Question: I am having a normal asp.net text box with a background image with properties as shown below:
'''
.userbackground
{
background-image: url('../images/user.png');
background-repeat: no-repeat;
background-position: fixed;
text-align:center;
width:16px;
height:16px;
}
'''
This is the view of my textbox:

And here is my textbox:
'''
<asp:TextBox ID="UserName" runat="server" BorderStyle="Solid" BorderWidth="1px"
BorderColor="#0099CC" BackColor="#FAFFBD" MaxLength="0"
AutoCompleteType="Disabled" CssClass="userbackground"></asp:TextBox>
'''
Now I would like to know is there any possiblity to set the margin for the inside text or place the cursor position after that image and if user clears the text inside the cursor should stop before the image.
I have tried using css properties: text align:middle but it starts from the center and I don't want that and making a background image also dosen't suits my needs.showing and hiding image also is not a good option in my case as I have many.Other than these three options anyone can opt me the best way I am really glad to hear them.
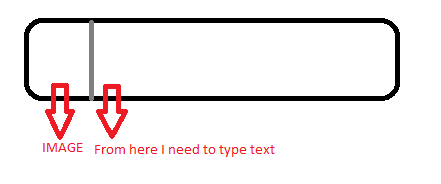
Answer: You could put the textbox in a 'div' with a 'background-image', and position the textbox with padding so that it doesn't overlap the image:
'''
.textbox
{
background-image:url('http://placehold.it/15/15');
background-repeat:no-repeat;
background-position:3px 3px;
border:solid 1px black;
border-radius: 5px;
padding-left:20px;
width:200px;
}
.textbox input
{
border:none;
background:transparent;
width:100%;
outline: none; //removes orange border in google chrome
}
'''
<URL>